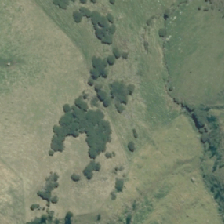
Land cover: grose_broom